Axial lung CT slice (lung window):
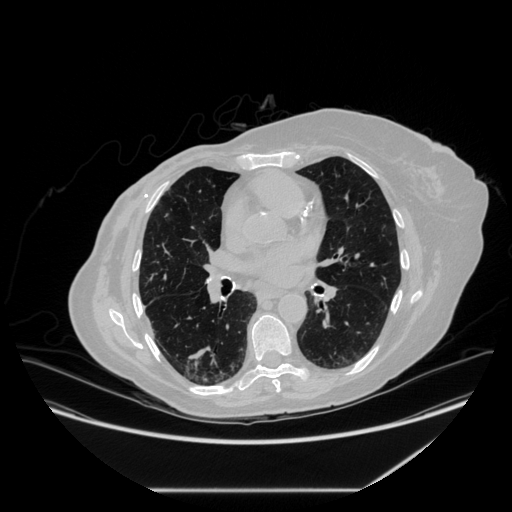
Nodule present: no